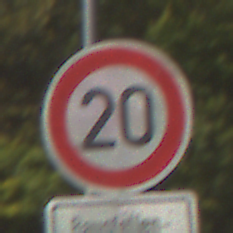
Verkehrszeichen: Geschwindigkeit20
Zusatzzeichen unten: HinweiseAufGefahrenDurchVerbaleAngabe6
Umgebung: Outdoor, Suburban
Tageszeit: MorningAfternoon
Wetter: Clear
Licht: Natural
Jahreszeit: NotSpecified
Kontrast: HighContrast